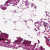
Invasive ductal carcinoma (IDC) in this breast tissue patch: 0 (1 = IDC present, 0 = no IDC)